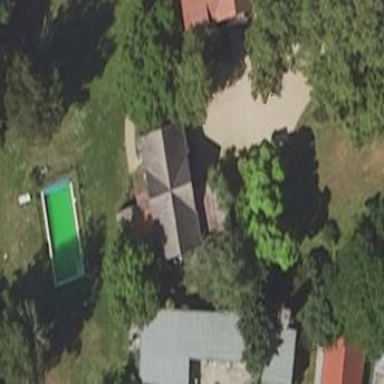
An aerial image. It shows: Shed.